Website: bh-photo
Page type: receipt
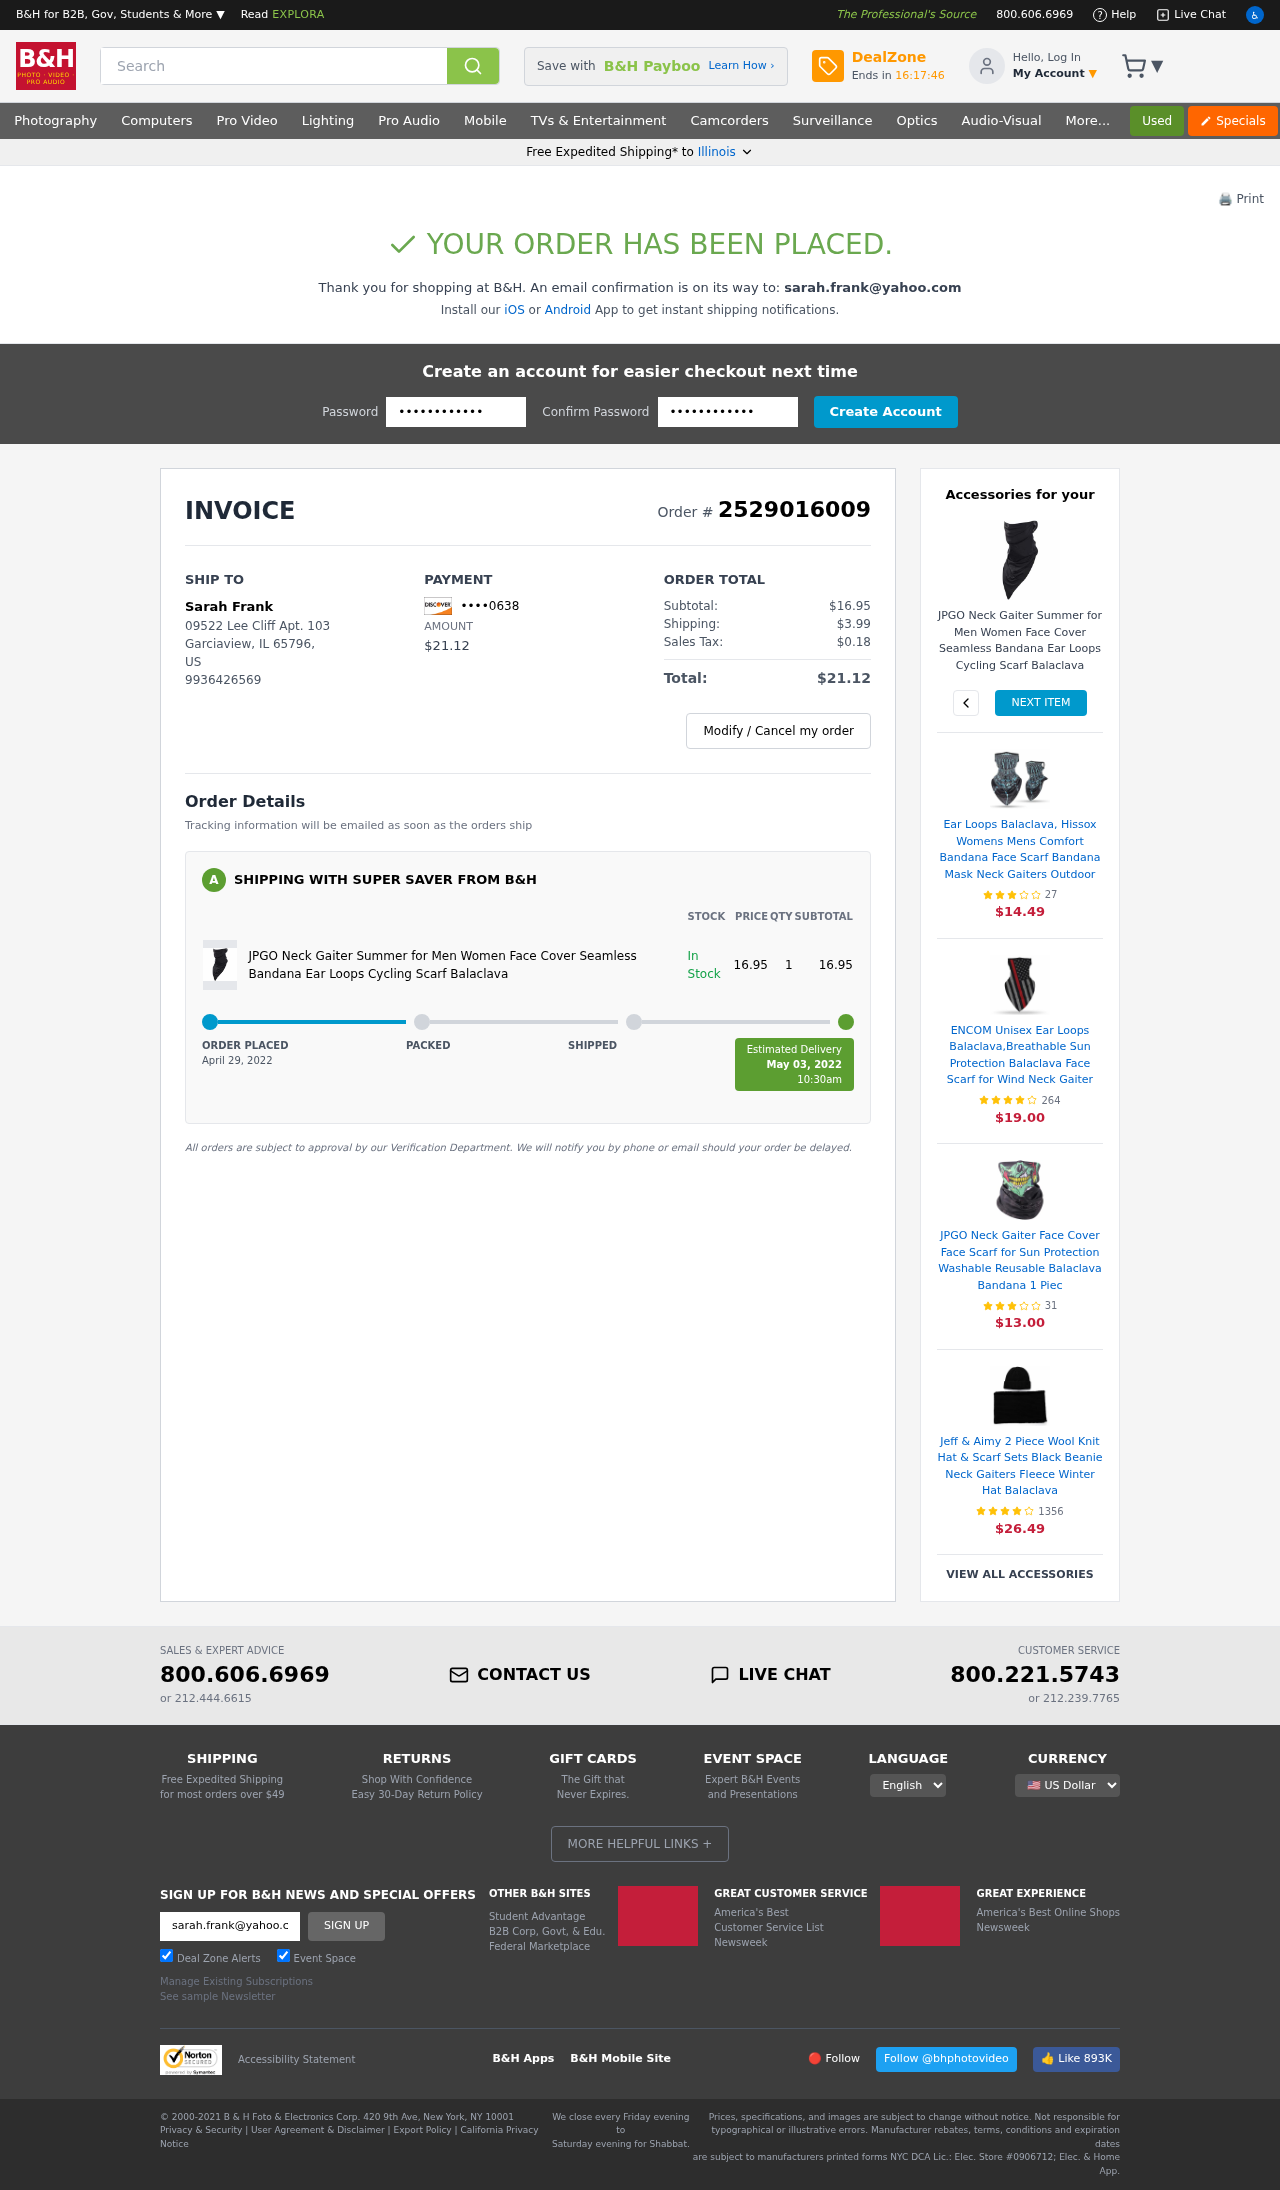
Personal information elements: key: PII_CARD_LAST4
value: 0638
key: PII_CITY
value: Garciaview
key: PII_EMAIL
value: sarah.frank@yahoo.com
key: PII_FULLNAME
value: Sarah Frank
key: PII_PHONE
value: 9936426569
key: PII_POSTCODE
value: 65796
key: PII_STATE
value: Illinois
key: PII_STATE_ABBR
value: IL
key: PII_STREET
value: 09522 Lee Cliff Apt. 103
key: PII_COUNTRY_CODE
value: US
Product elements: key: PRODUCT1_NAME
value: JPGO Neck Gaiter Summer for Men Women Face Cover Seamless Bandana Ear Loops Cycling Scarf Balaclava
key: PRODUCT1_PRICE
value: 16.95
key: PRODUCT1_QUANTITY
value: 1
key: PRODUCT1_NAME2
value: JPGO Neck Gaiter Summer for Men Women Face Cover Seamless Bandana Ear Loops Cycling Scarf Balaclava
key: PRODUCT2_NAME
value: Ear Loops Balaclava, Hissox Womens Mens Comfort Bandana Face Scarf Bandana Mask Neck Gaiters Outdoor
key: PRODUCT2_NUM_RATINGS
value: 27
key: PRODUCT2_PRICE
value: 14.49
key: PRODUCT3_NAME
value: ENCOM Unisex Ear Loops Balaclava,Breathable Sun Protection Balaclava Face Scarf for Wind Neck Gaiter
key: PRODUCT3_NUM_RATINGS
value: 264
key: PRODUCT3_PRICE
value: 19.00
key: PRODUCT4_NAME
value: JPGO Neck Gaiter Face Cover Face Scarf for Sun Protection Washable Reusable Balaclava Bandana 1 Piec
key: PRODUCT4_NUM_RATINGS
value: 31
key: PRODUCT4_PRICE
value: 13.00
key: PRODUCT5_NAME
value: Jeff & Aimy 2 Piece Wool Knit Hat & Scarf Sets Black Beanie Neck Gaiters Fleece Winter Hat Balaclava
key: PRODUCT5_NUM_RATINGS
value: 1356
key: PRODUCT5_PRICE
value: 26.49
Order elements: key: ORDER_ID
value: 2529016009
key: ORDER_TOTAL
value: $21.12
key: ORDER_SUBTOTAL
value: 16.95
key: ORDER_SUBTOTAL
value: $16.95
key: ORDER_SHIPPING_COST
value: $3.99
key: ORDER_TAX
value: $0.18
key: ORDER_DATE
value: April 29, 2022
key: ORDER_DELIVERY_DATE
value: May 03, 2022
Search elements: key: HEADER_SEARCH
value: Search